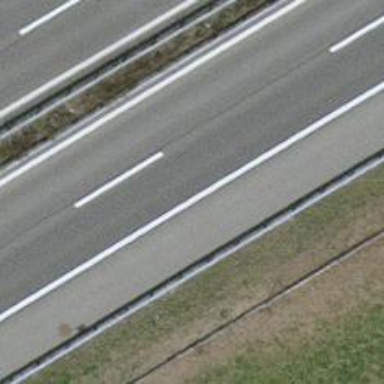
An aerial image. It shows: Asphalt motorway.